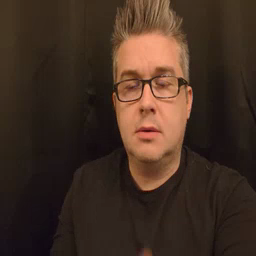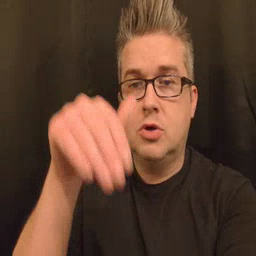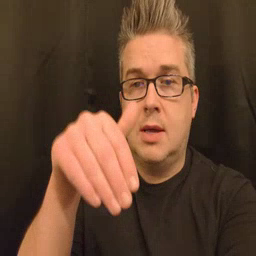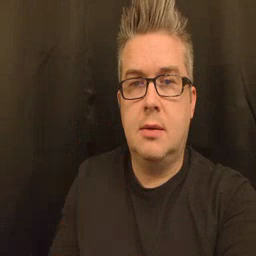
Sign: night